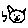
Label: cat